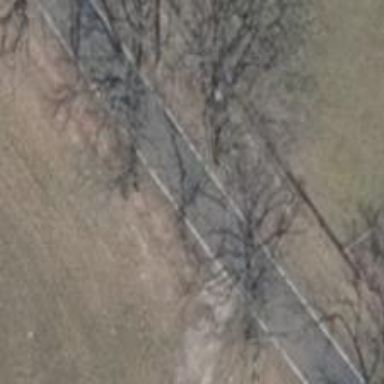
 there is sidewalk with unpaved surface and intermediate smoothness."